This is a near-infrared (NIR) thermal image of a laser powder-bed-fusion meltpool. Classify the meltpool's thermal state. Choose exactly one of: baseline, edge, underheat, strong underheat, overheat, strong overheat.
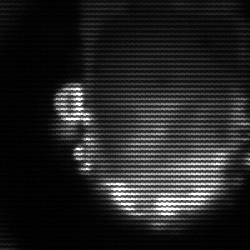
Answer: baseline